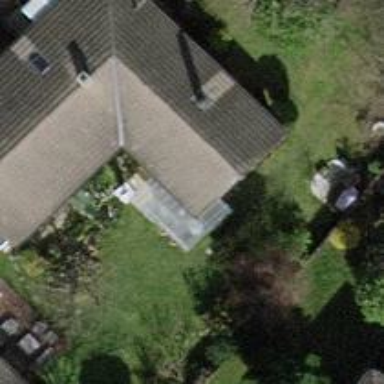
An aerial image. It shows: Garden surrounded by fence.